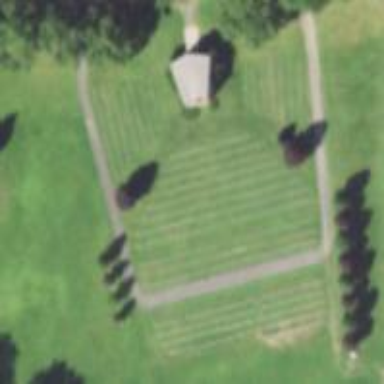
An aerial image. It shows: Cemetery.